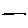
Label: line